九年级 · 度量几何学
如图, $\odot O$ 是 $\triangle A B C$ 的外接圆, $\angle B A C=60^{\circ}$, 若 $\odot O$ 的半径 $O C$ 为 2 , 则弦 $B C$ 的长为 ( )
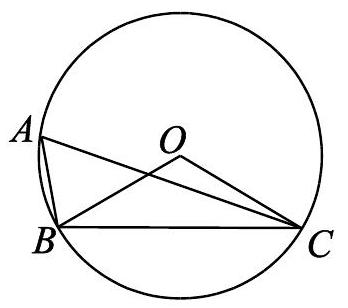
A. 1   B. $\sqrt{3}$   C. 2   D. $2 \sqrt{3}$
答案: D